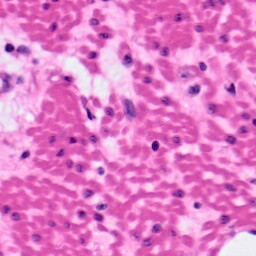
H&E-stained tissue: Pancreatic